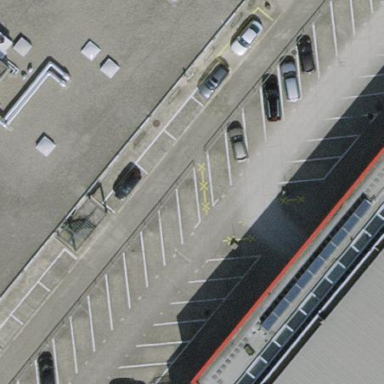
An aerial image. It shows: Parking aisle with paving stones.